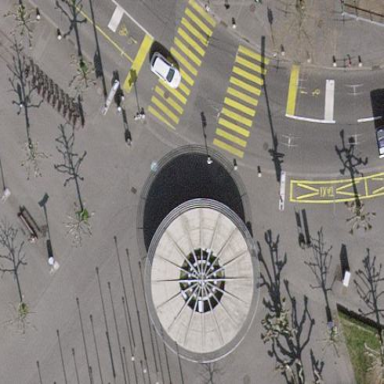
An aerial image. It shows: Building that serves as kiosk.